Question: Main menu in WP7 and audio player have the implementation. But how can i do it in my app?

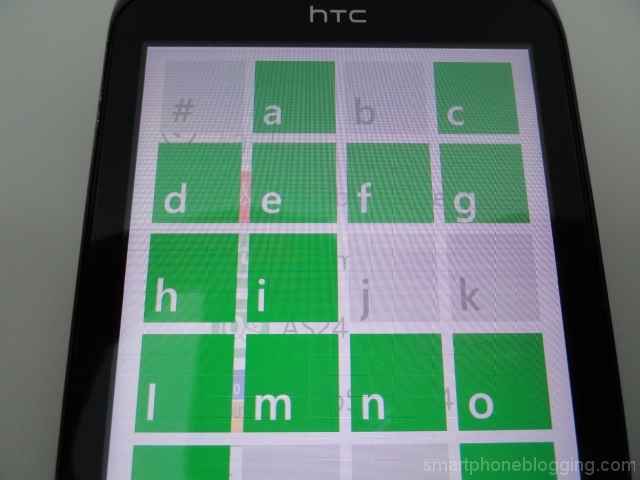
Answer: I guess you are asking about the JumpList and not ListBox. Take a look at <URL>, both have implementations of the jumplist.